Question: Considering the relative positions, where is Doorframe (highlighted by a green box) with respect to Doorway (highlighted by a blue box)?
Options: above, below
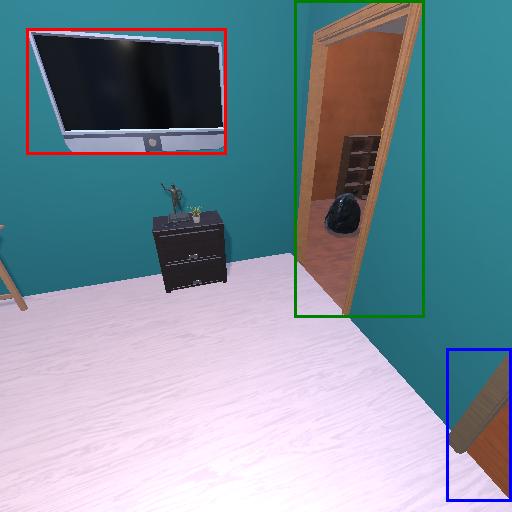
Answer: above